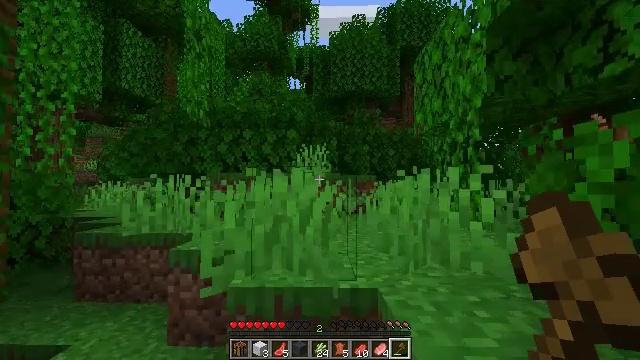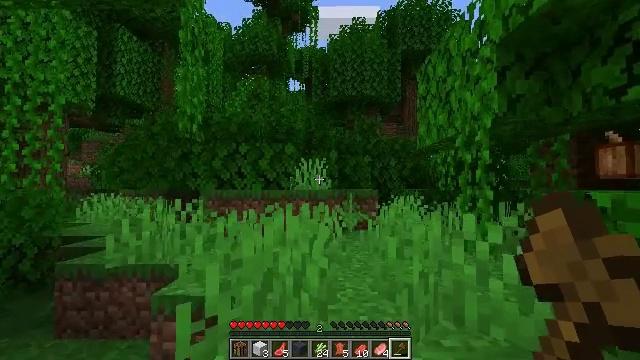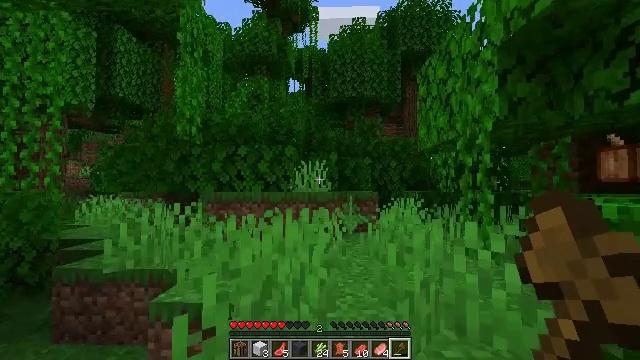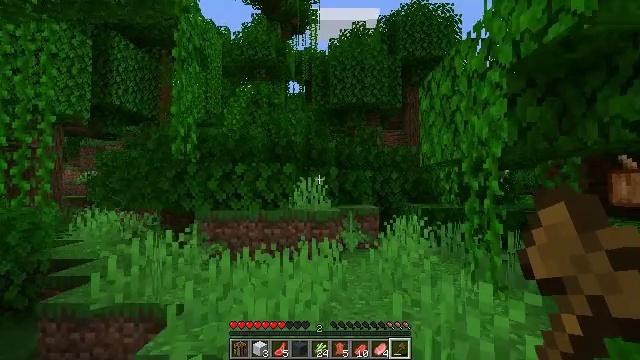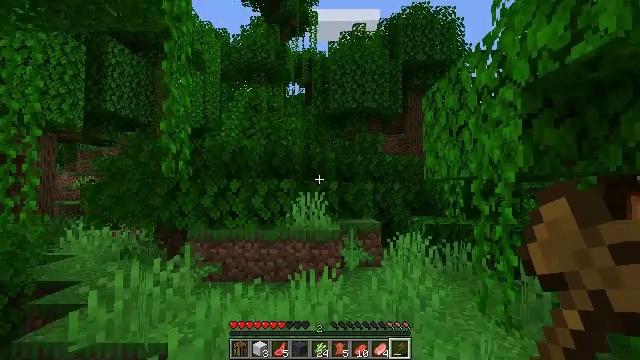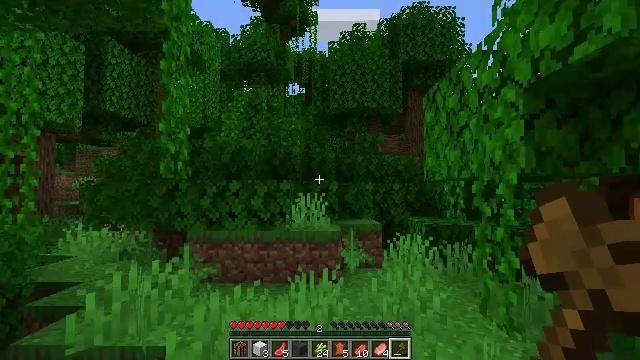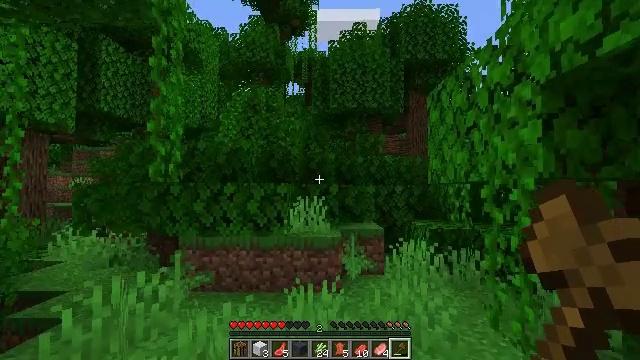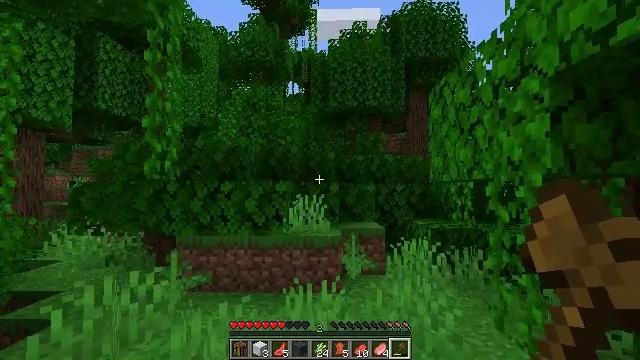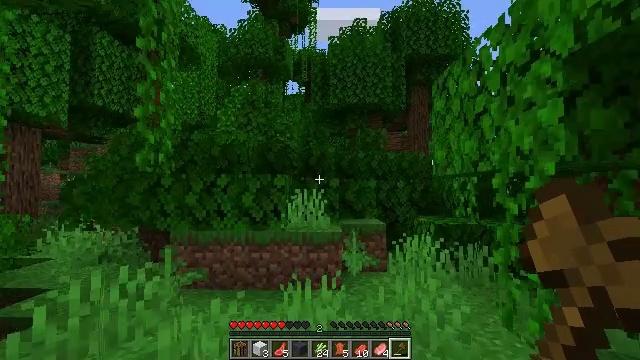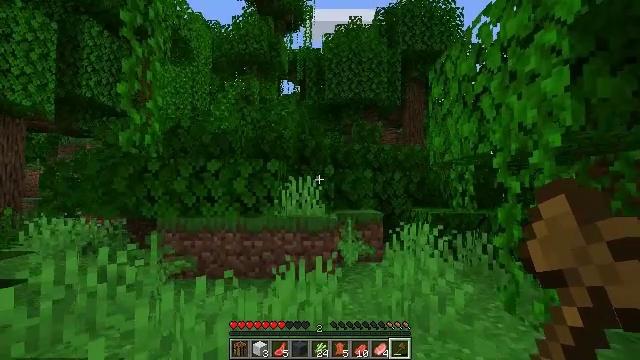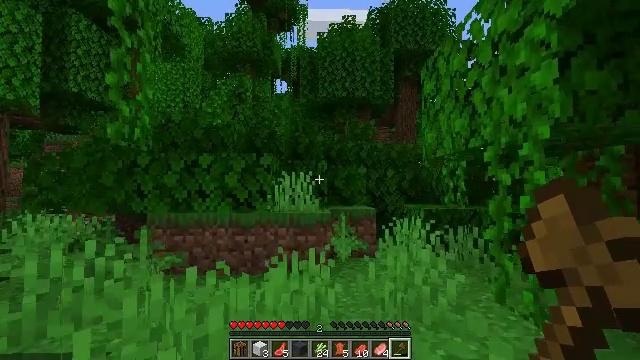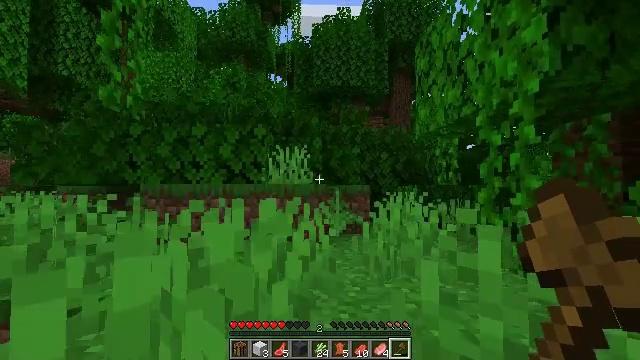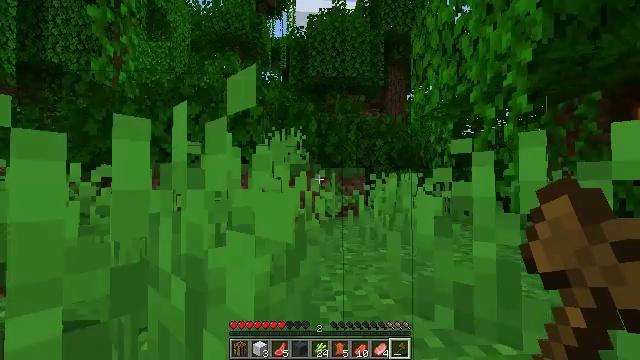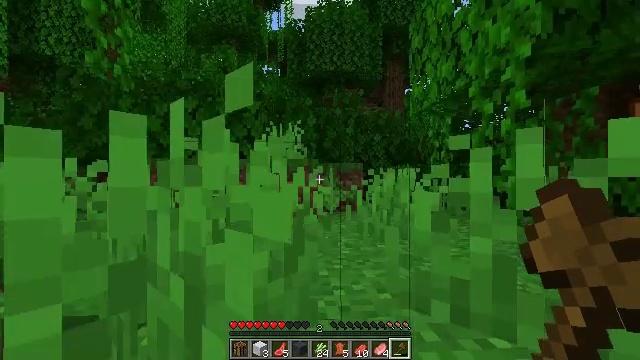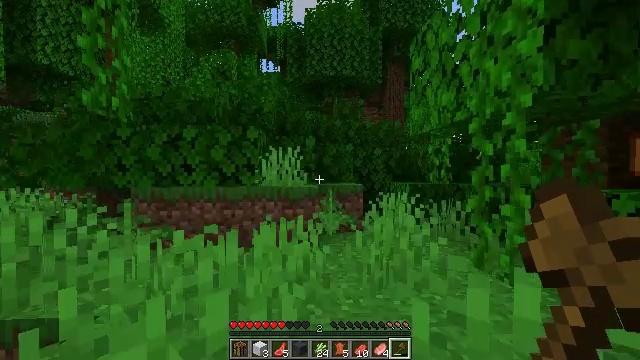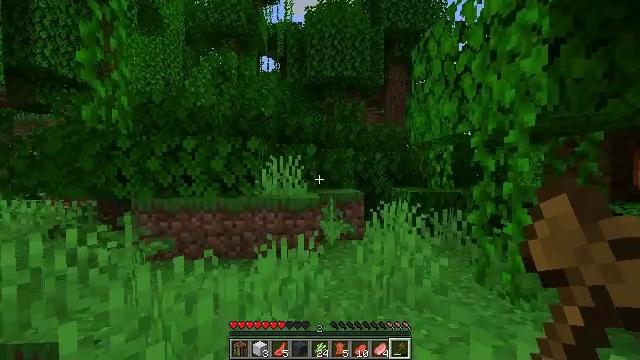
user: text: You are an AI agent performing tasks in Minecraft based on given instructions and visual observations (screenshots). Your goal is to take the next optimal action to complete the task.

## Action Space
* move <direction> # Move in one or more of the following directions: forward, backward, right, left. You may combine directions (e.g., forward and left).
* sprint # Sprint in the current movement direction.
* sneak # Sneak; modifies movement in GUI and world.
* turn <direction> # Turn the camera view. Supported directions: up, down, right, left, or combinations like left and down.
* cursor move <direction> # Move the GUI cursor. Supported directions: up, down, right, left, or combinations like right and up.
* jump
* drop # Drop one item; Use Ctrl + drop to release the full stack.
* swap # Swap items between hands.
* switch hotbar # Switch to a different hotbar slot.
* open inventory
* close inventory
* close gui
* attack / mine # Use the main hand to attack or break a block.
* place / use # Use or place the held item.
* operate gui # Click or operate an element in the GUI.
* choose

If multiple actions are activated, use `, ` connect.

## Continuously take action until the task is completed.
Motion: motion action
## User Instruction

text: Harvest bamboo from the farm.
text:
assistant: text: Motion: move forward, sprint, jump
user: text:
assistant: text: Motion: move forward, sprint, jump
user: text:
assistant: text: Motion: move forward, sprint, jump
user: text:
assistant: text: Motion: move forward, sprint, jump
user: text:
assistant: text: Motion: move forward, jump
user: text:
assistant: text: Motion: move forward, jump
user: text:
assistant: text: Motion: move forward, jump
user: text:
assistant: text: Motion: move forward, jump
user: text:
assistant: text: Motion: move forward, turn right, jump
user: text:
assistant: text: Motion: move forward, turn right, jump
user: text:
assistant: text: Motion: move forward, sprint, turn right, jump
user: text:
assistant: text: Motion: move forward, sprint, turn right, jump
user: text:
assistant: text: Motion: move forward, sprint, turn down, jump
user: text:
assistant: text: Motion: move forward, sprint, turn down, jump
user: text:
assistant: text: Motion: move forward, sprint, jump
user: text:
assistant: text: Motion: move forward, jump
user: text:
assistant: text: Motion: move forward, jump
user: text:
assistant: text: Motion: move forward, jump
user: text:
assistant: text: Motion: move forward, jump
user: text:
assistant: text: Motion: move forward, jump
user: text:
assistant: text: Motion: move forward, jump
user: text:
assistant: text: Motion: move forward, sprint, jump
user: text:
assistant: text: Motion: move forward, sprint, jump
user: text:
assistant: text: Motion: move forward, sprint, turn left, jump
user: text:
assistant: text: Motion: move forward, sprint, turn left, jump
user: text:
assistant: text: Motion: move forward, sprint, turn left, jump
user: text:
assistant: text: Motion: move forward, jump
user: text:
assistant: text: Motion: move forward, jump
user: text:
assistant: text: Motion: move forward, jump
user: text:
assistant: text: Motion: move forward, jump